Interaction volume radius: 5 \u00c5
Interaction volume height: 35 \u00c5
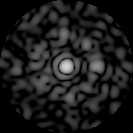
Disorder parameter: 0.8468